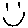
Label: smiley face